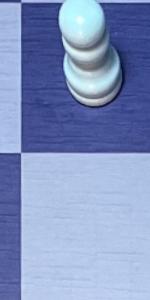
Label: Empty